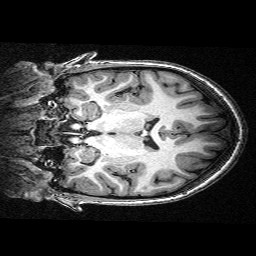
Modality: T1w
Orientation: coronal
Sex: female
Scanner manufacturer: siemens
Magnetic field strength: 3 T
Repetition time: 2.3 s
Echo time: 0.00336 s